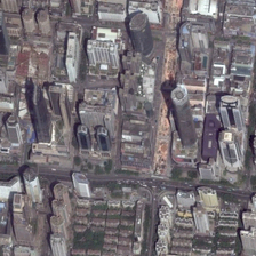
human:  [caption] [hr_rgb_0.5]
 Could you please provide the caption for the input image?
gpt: The skyscraper is located in the middle of the ordinary buildings in this business district.

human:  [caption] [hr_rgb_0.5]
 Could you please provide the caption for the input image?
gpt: rectangle buildings are lined up in each block  among which skyscrapers with reflection glass curtainwall are scattered around .

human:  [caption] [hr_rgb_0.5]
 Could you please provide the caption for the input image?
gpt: The main road runs through the entire business district.

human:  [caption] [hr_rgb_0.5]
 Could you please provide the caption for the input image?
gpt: A main road runs through the entire business district.

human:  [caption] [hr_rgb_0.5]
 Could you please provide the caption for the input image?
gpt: The skyscraper is located in the middle of the ordinary buildings in this commercial district.